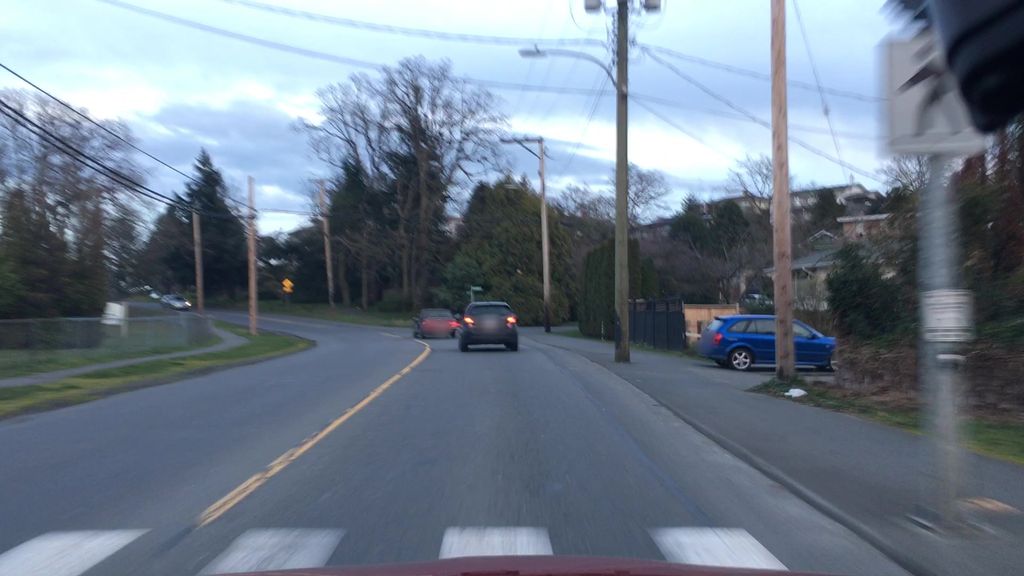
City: victoria